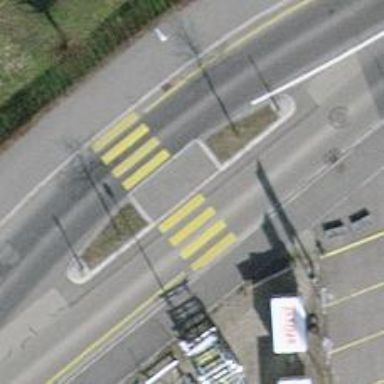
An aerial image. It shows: Kerb barrier.